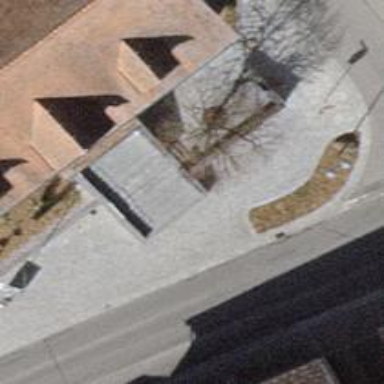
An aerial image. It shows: Bench.